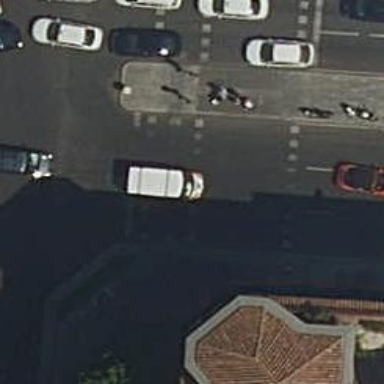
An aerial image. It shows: View of zebra crossing with traffic signals.